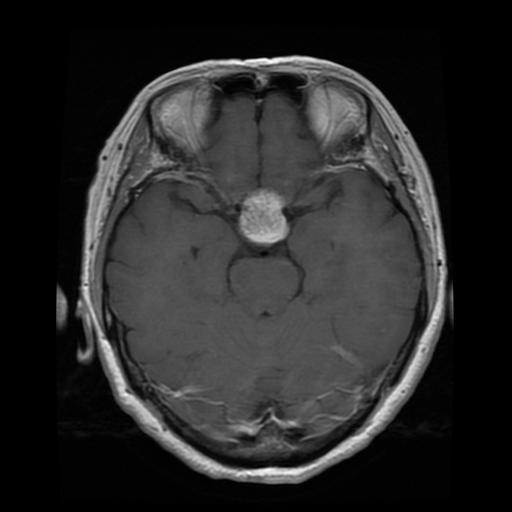
Label: pituitary